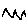
Label: zigzag